Interaction volume radius: 10 \u00c5
Interaction volume height: 25 \u00c5
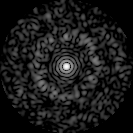
Disorder parameter: 0.8215